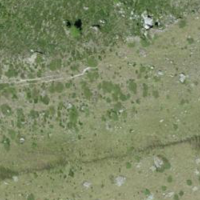
EUNIS habitat code: 26
Species observed at this site:
Arnica montana